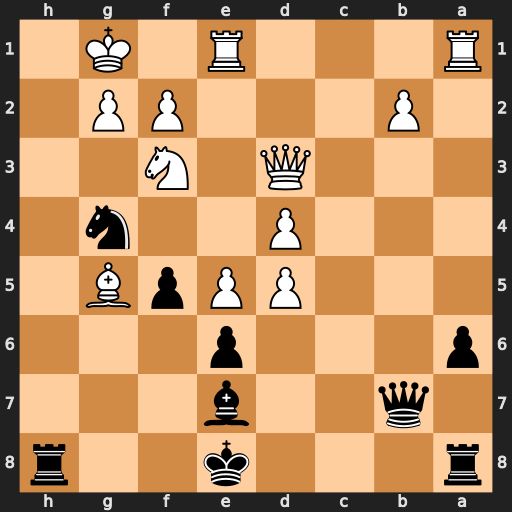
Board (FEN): r3k2r/1q2b3/p3p3/3PPpB1/3P2n1/3Q1N2/1P3PP1/R3R1K1
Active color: b
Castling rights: kq
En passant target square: -
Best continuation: Rh1+ Kxh1 Nxf2+ Kg1 Nxd3